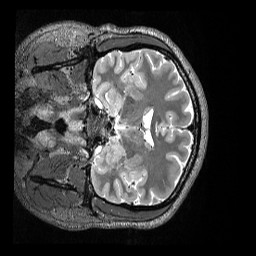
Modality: T2w
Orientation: coronal
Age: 26
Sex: male
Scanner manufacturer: siemens
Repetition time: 3.2 s